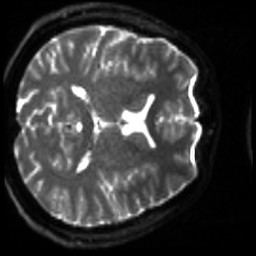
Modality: sbref
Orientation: axial
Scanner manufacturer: siemens
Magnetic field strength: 3 T
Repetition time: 4 s
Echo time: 0.0594 s